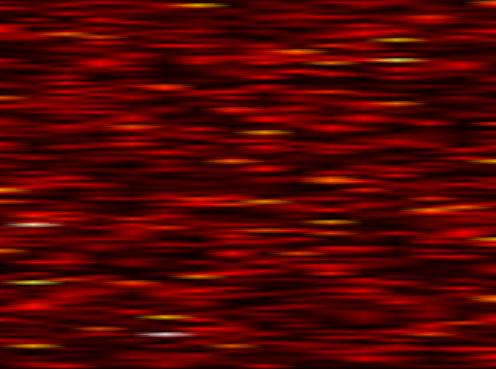
Label: WOLA